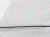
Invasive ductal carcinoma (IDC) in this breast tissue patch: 0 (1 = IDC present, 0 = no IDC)